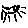
Label: sun